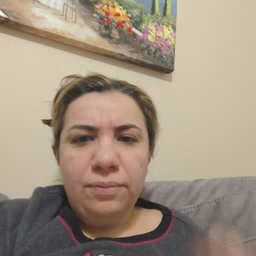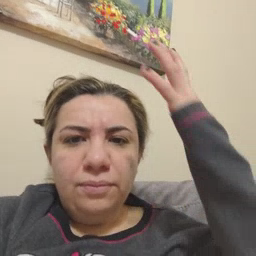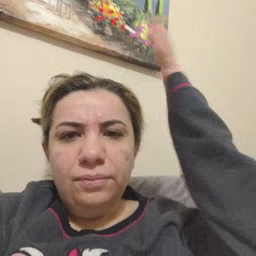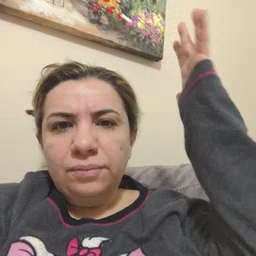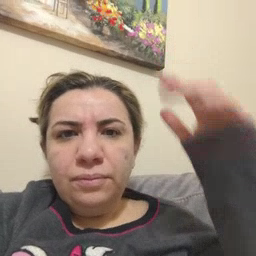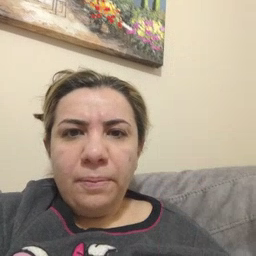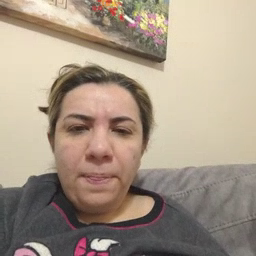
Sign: tree